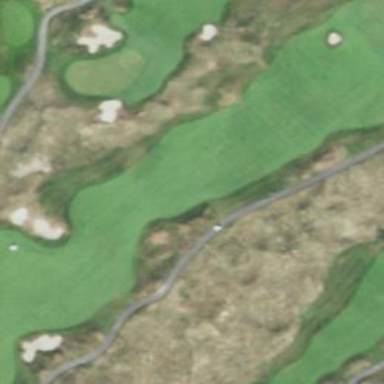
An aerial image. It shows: View of golf hole.